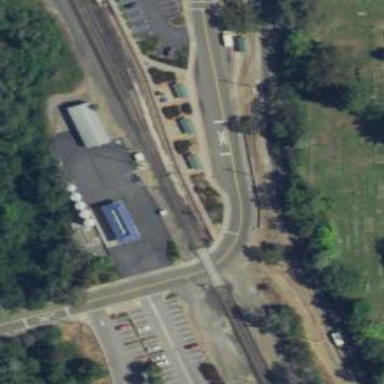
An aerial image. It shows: Railway spur junction.